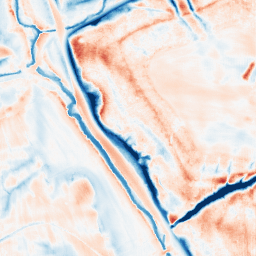
Category: edge_preserving
Decomposition family: guided
Decomposition parameters: radius: 8
eps: 0.1
Upsampling method: fft_zeropad
Upsampling parameters: scale: 2
Upsampling scale: 2